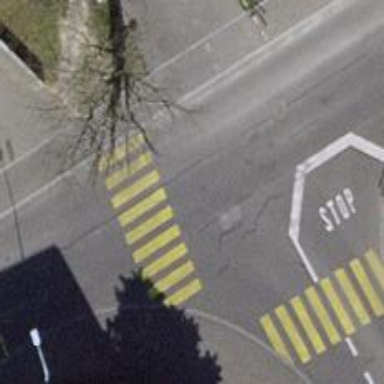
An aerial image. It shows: Marked crossing on the road.